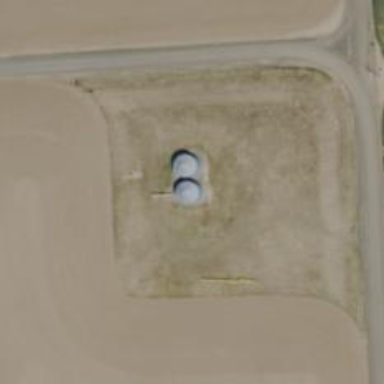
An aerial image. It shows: Silo.